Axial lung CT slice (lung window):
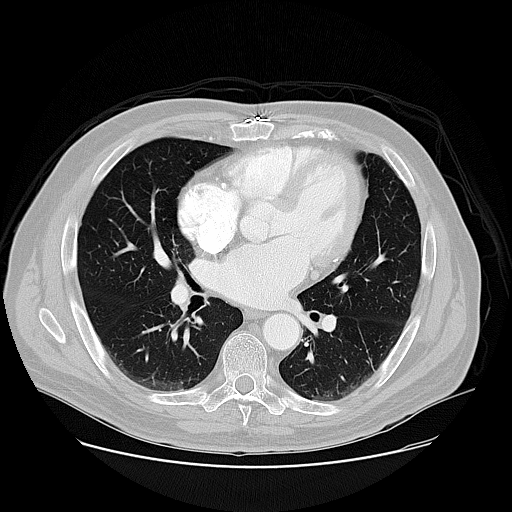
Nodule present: no